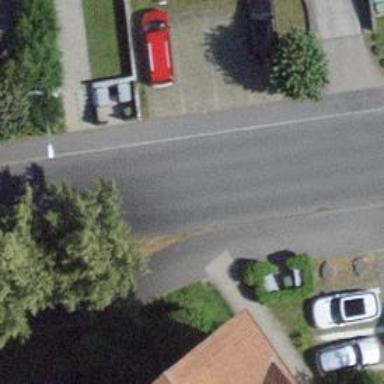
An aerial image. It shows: Kerb barrier.